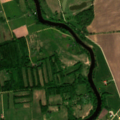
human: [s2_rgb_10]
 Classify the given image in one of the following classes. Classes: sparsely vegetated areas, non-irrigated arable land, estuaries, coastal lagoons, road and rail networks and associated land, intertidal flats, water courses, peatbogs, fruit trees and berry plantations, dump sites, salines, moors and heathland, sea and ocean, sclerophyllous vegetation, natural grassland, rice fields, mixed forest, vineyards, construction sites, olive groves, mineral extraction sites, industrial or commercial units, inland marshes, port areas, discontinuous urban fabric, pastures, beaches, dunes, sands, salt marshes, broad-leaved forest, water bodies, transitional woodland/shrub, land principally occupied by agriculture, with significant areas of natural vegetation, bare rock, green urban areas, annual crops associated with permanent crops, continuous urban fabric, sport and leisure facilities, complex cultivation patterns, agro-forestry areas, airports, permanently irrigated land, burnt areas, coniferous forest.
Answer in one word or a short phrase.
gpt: non-irrigated arable land, pastures, complex cultivation patterns, land principally occupied by agriculture, with significant areas of natural vegetation, water courses